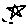
Label: star